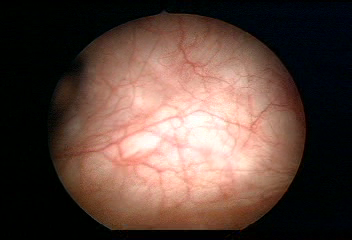
Modality: WLC
Class: Normal mucosa
Bladder cancer association: No